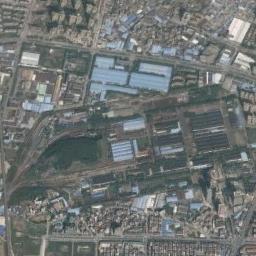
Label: railway_station